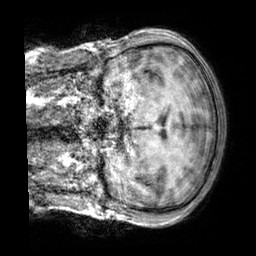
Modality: T1w
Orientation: coronal
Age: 22
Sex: male
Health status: healthy
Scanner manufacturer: siemens
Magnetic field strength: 3 T
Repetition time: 2.3 s
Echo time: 0.00303 s